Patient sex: M
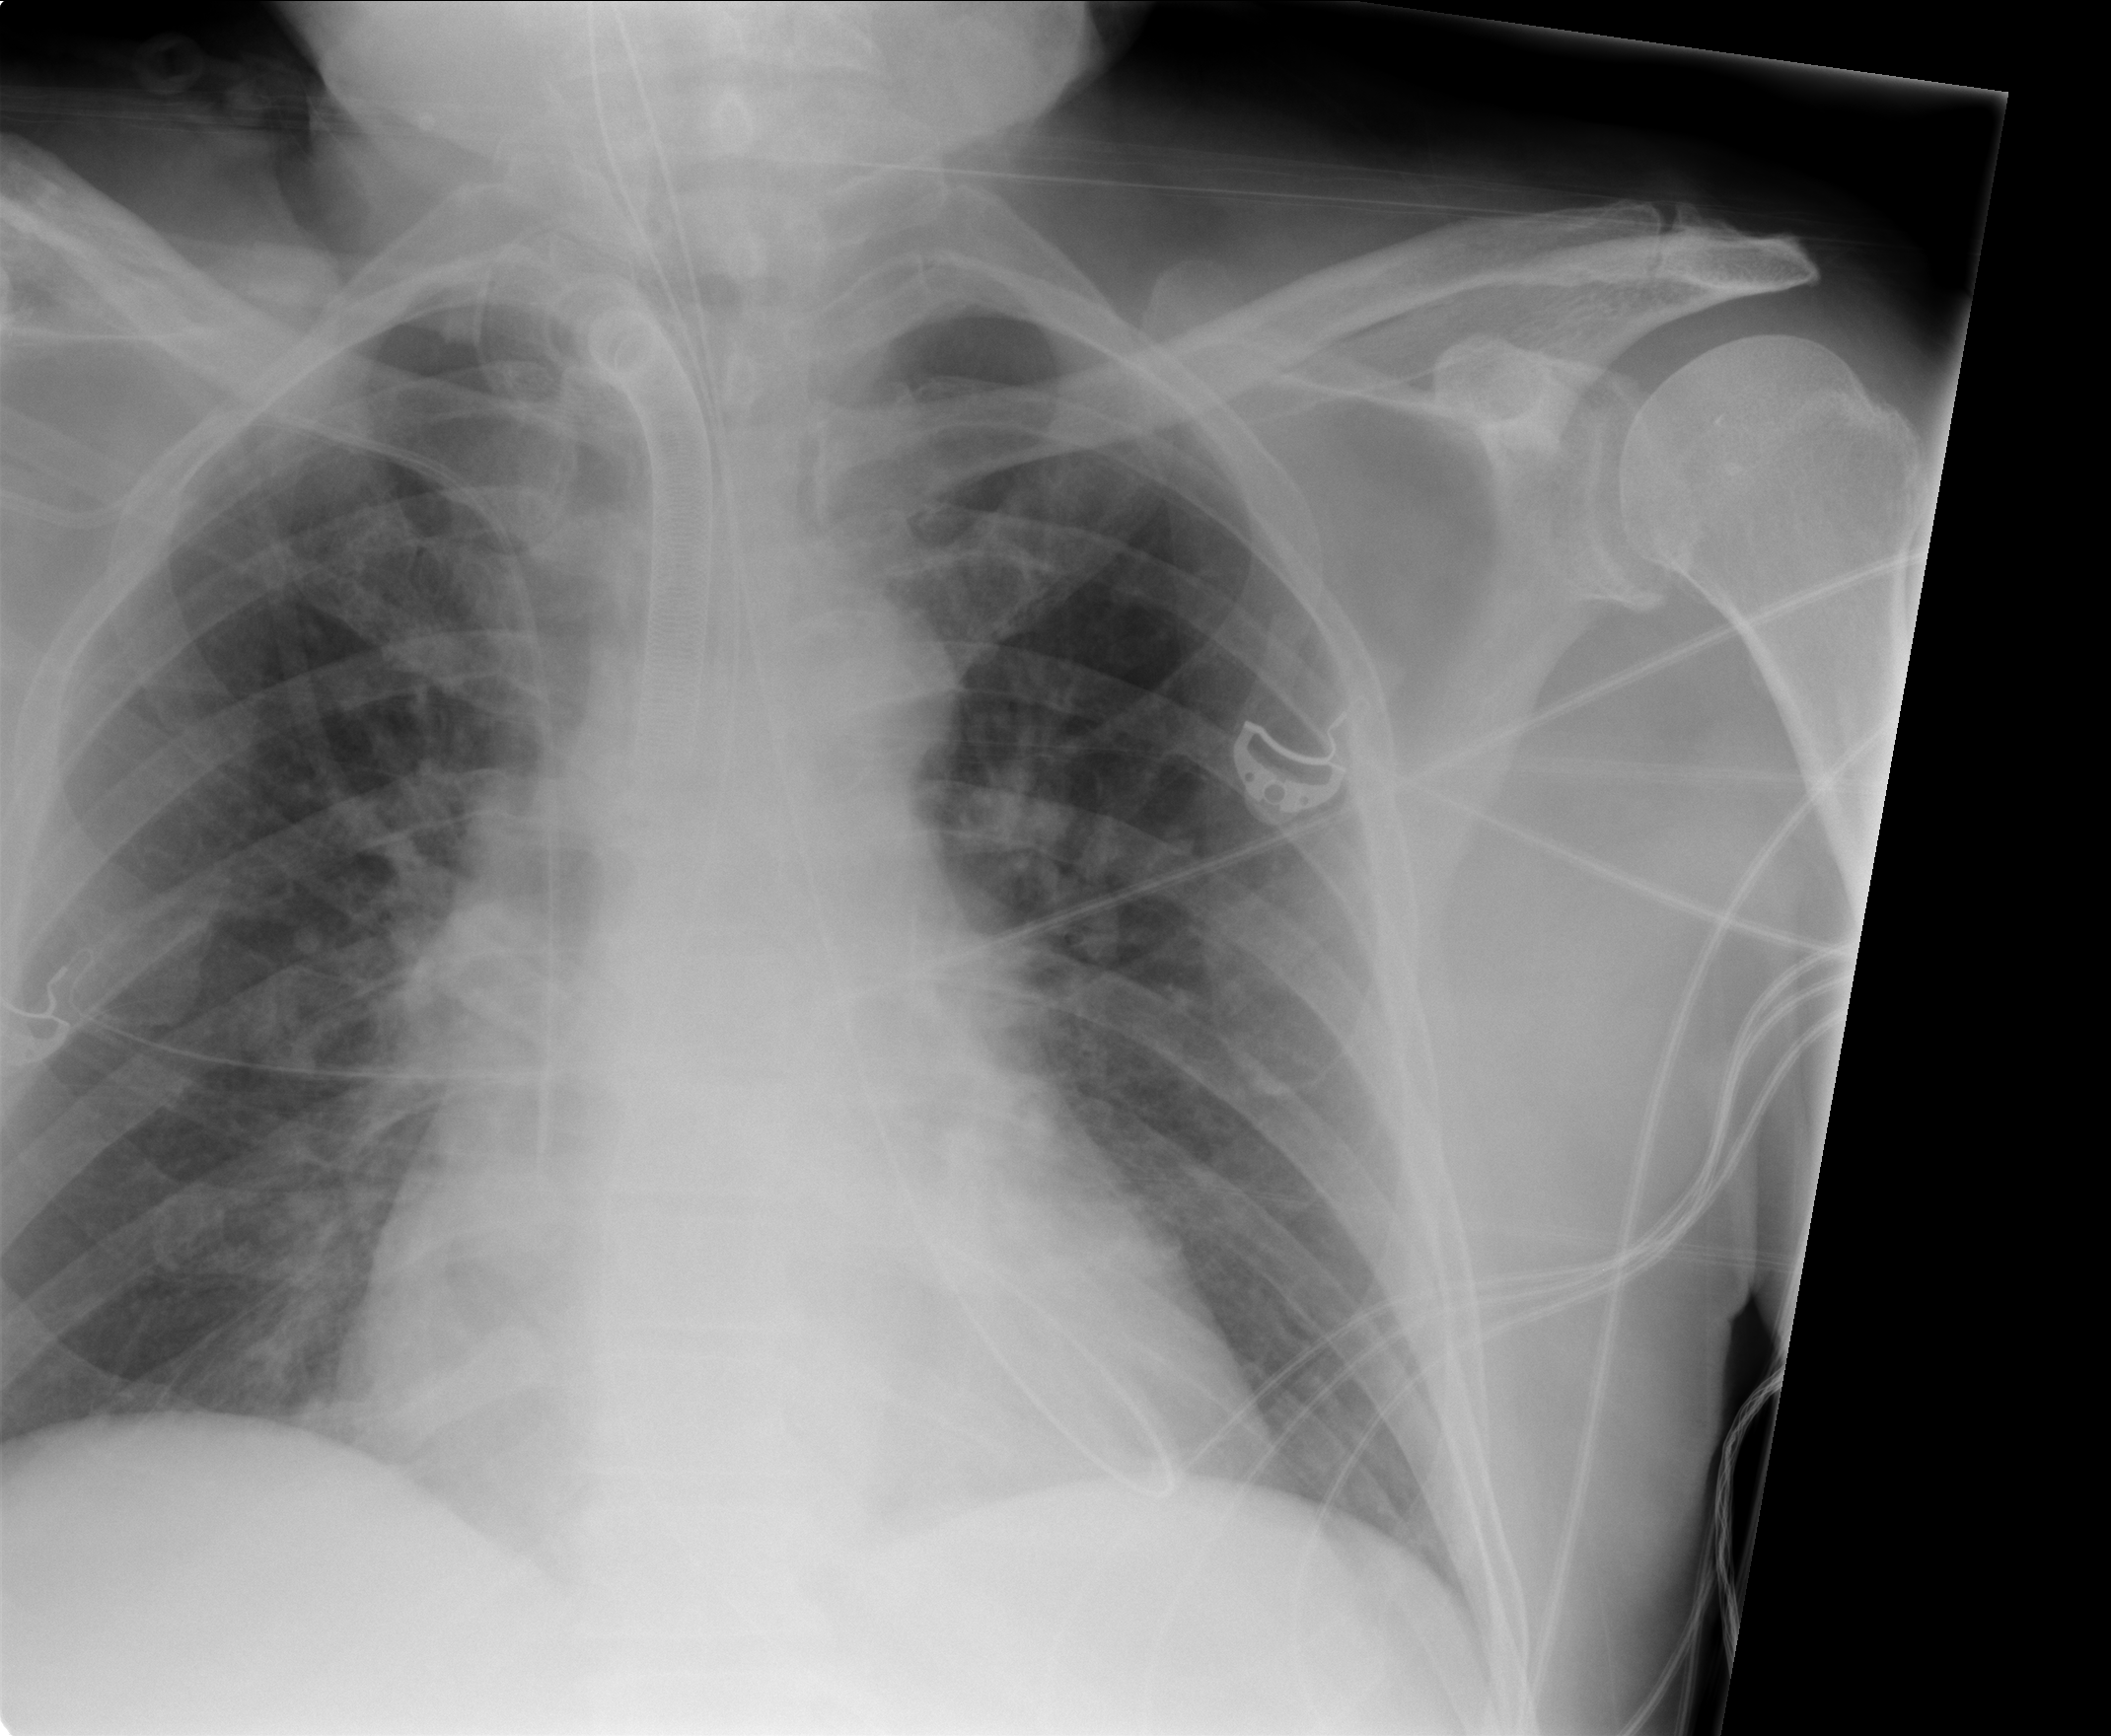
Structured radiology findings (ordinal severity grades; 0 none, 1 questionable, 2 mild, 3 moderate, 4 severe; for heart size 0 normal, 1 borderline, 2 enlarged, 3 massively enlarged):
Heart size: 2
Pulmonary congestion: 2
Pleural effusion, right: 0
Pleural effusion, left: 0
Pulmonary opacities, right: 1
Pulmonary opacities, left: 0
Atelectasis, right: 1
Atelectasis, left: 1